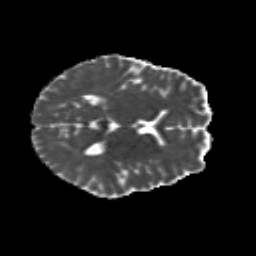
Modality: MD
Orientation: axial
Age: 19
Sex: female
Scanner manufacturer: siemens
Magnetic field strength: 3 T
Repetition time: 8.8 s
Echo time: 0.085 s